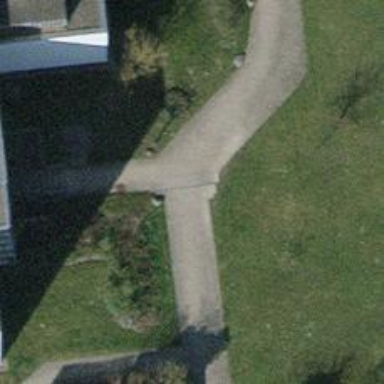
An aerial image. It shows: Footway surfaced with paving stones.